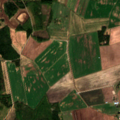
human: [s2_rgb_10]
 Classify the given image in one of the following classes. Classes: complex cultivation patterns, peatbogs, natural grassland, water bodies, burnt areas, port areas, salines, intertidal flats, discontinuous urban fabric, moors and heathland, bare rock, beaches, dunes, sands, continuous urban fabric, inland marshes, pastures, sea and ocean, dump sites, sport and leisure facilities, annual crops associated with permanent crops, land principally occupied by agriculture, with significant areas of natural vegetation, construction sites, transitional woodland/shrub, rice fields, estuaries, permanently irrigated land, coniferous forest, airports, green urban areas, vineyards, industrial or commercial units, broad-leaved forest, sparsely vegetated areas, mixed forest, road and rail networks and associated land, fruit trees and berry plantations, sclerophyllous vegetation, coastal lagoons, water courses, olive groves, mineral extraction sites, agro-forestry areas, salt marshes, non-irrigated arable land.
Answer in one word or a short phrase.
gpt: non-irrigated arable land, coniferous forest, mixed forest